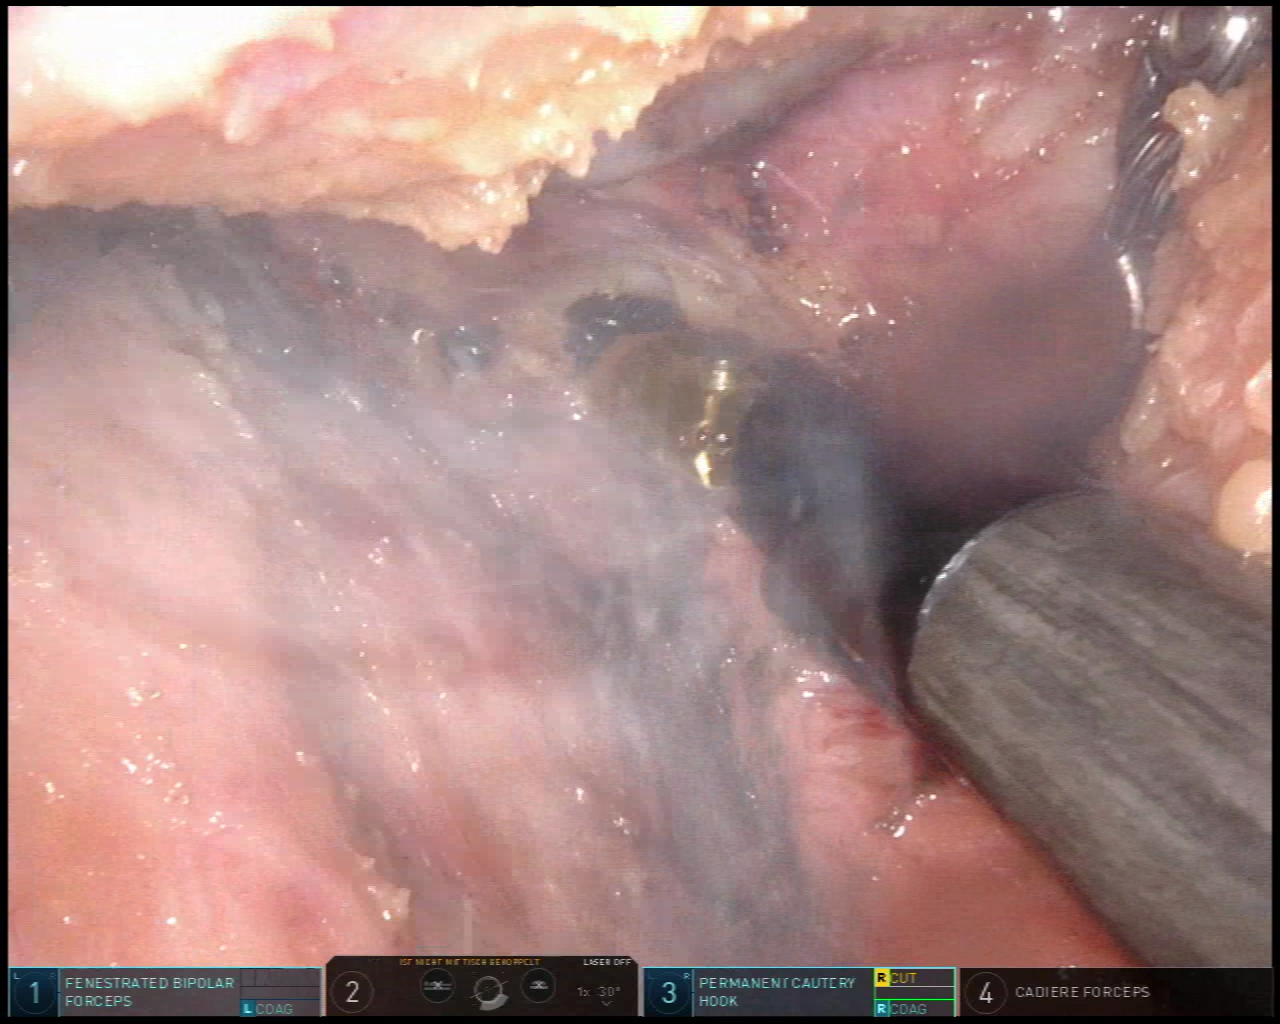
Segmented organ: vesicular_glands
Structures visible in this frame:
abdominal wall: no
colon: no
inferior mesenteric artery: no
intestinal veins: no
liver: no
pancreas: no
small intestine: no
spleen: no
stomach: no
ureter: no
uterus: no
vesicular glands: yes